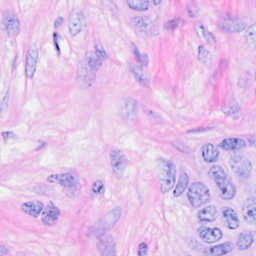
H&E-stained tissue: Breast